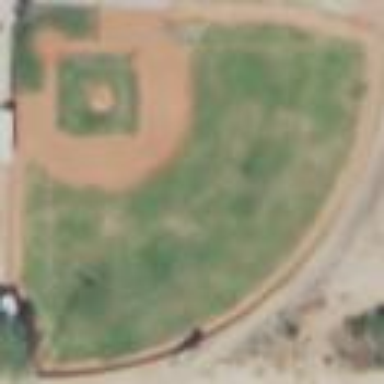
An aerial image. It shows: Chain link fence surrounding baseball pitch.